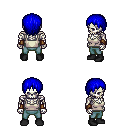
a pixel art fantasy rpg character, male body template, skeleton, white pirate shirt, teal pants, blue plain hairstyle, leather bracers, black shoes, four views (front, back, left, right), 2x2 character sprite sheet, small pixel art, hard edges, no anti-aliasing